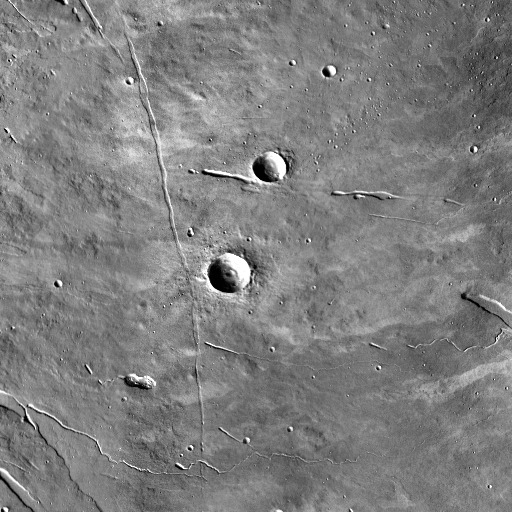
Crater classes present: Background, Other, Secondary